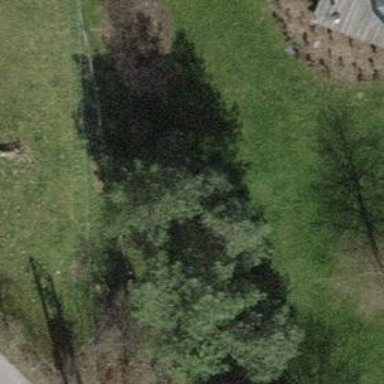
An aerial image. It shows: Single tag "natural: tree."